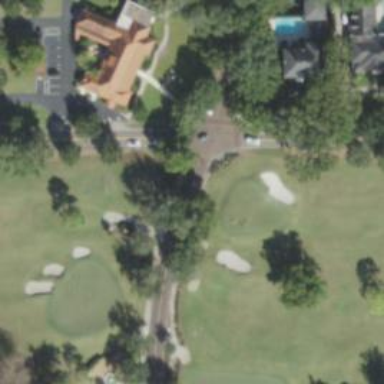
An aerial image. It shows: Path used for both walking and golf.